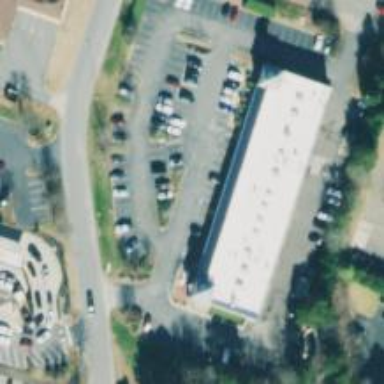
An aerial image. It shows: Car rental facility.